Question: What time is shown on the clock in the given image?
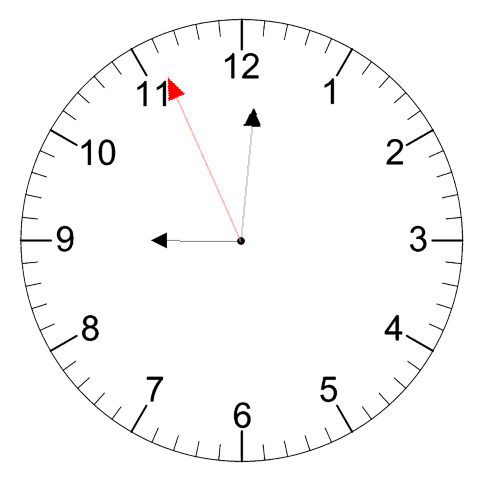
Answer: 09:00:56